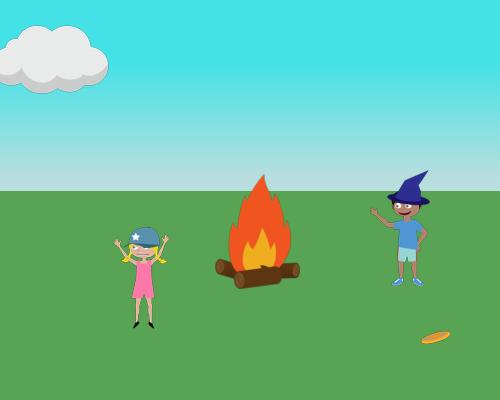
Small cloud, 1/2 inch from top, left edge off frame. Small angry girl, arms up, faces right, blue hat 1/2 inch below horizon, left of center. Large fire right of girl, top above horizon. Small smiling boy, right arm up, witch hat, faces left, eyes at horizon, right of fire. Girl in baseball hat with small frisbee halfway between boy and right edge, in front of boy.